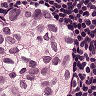
Metastatic tissue present: yes